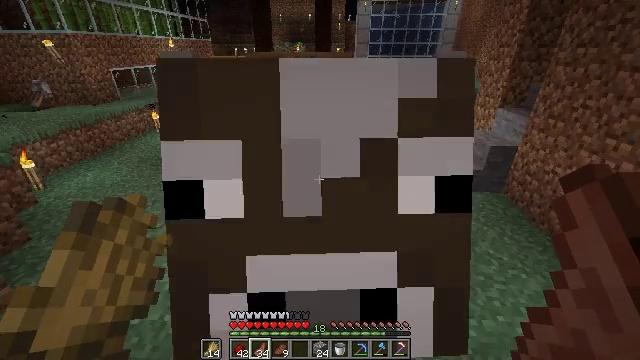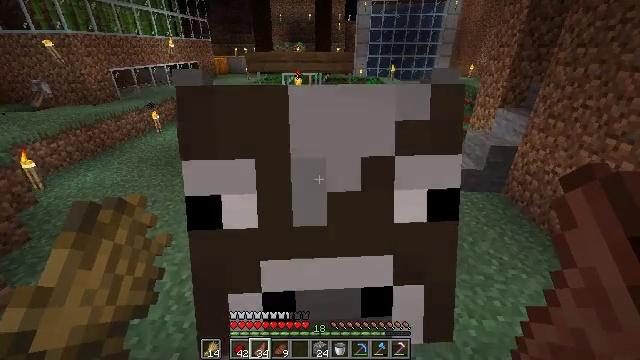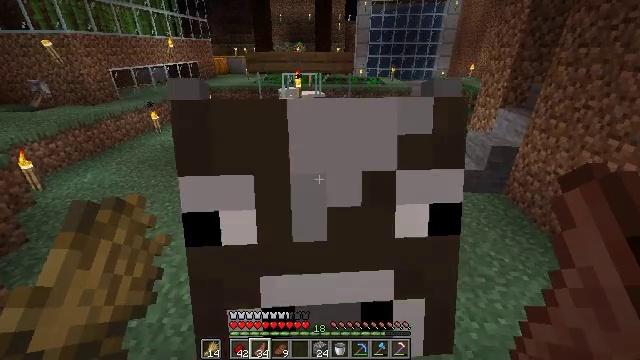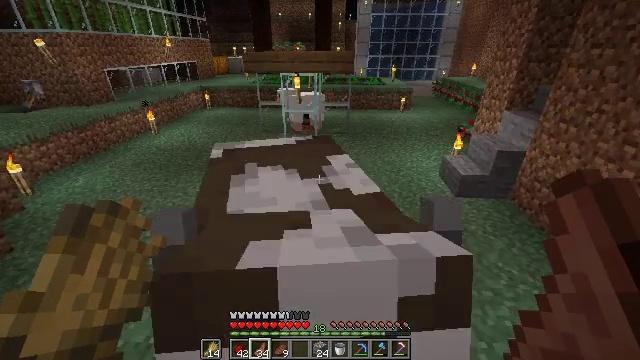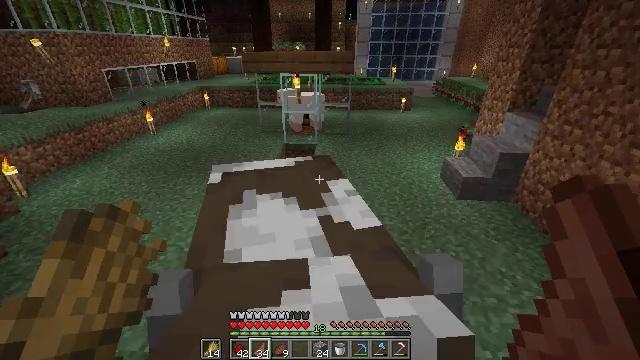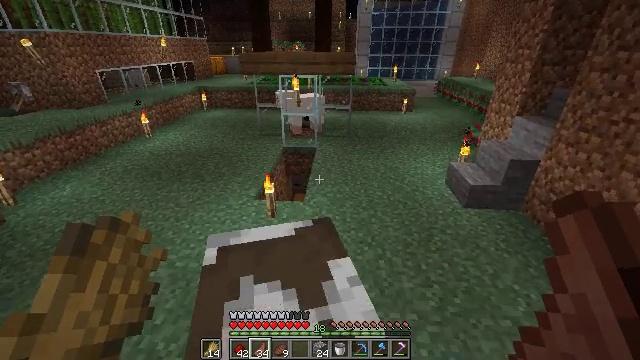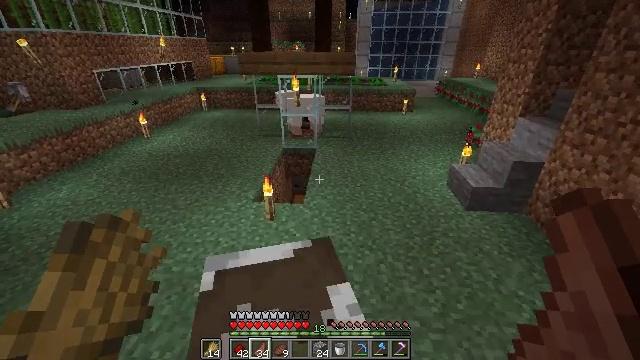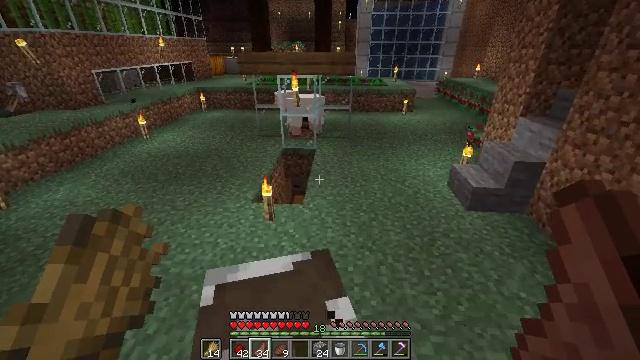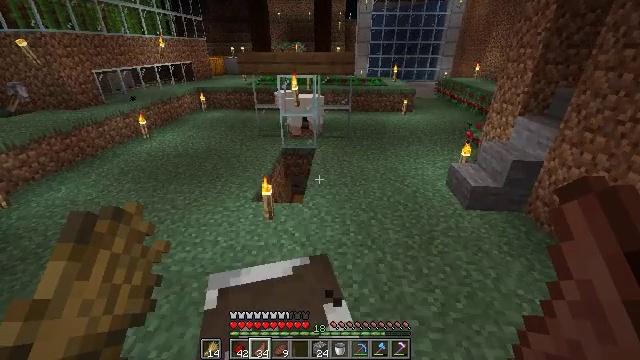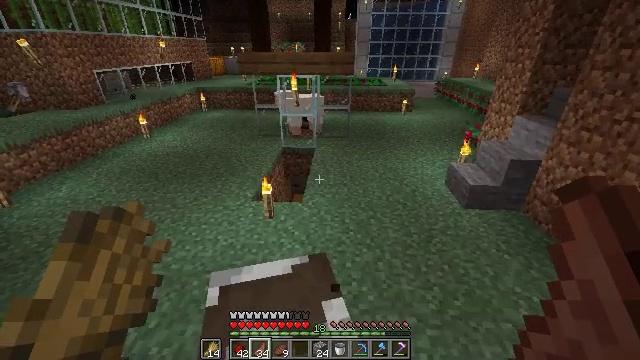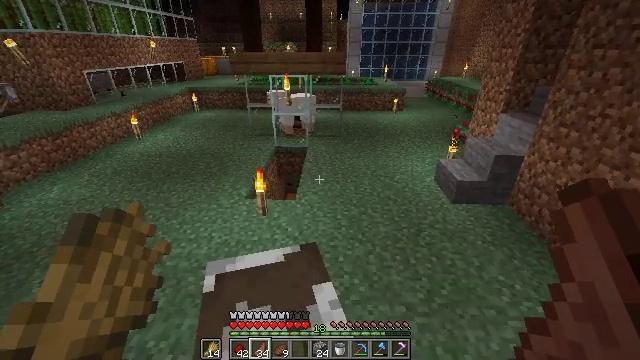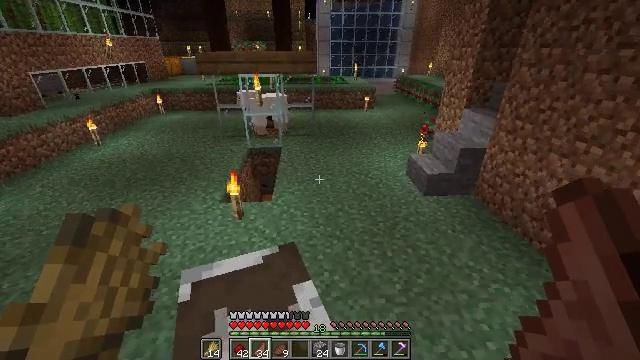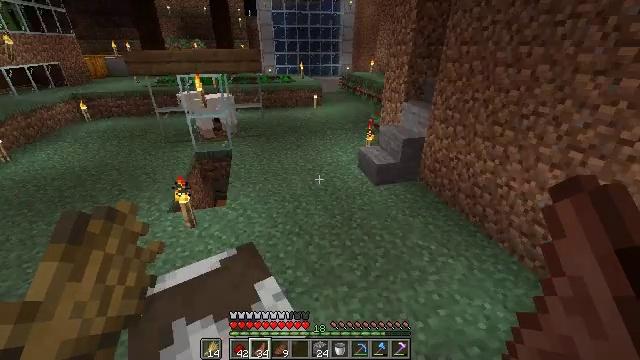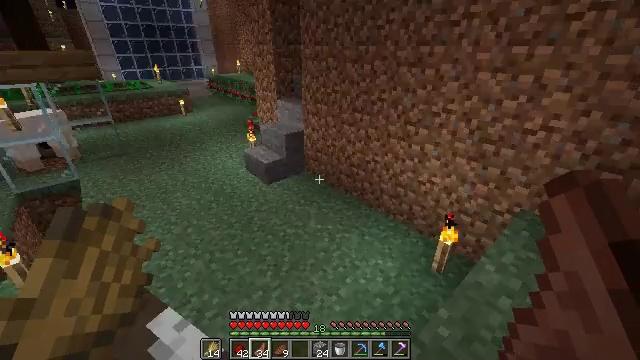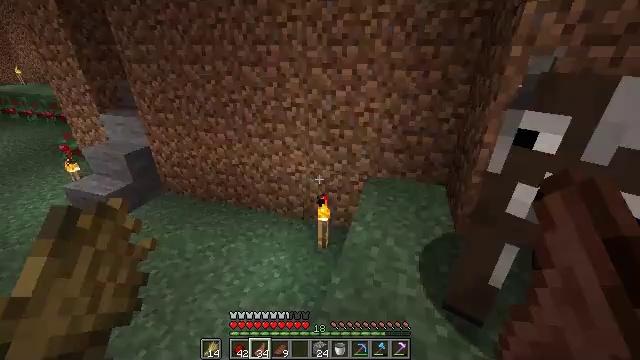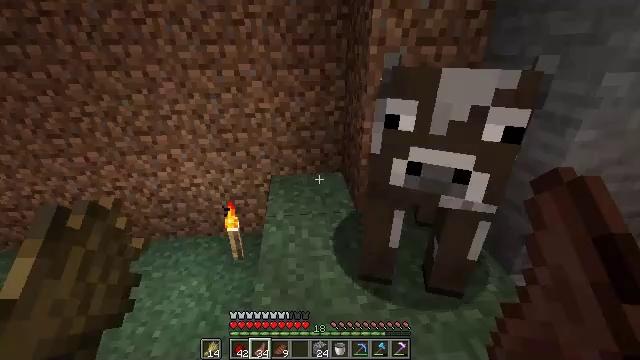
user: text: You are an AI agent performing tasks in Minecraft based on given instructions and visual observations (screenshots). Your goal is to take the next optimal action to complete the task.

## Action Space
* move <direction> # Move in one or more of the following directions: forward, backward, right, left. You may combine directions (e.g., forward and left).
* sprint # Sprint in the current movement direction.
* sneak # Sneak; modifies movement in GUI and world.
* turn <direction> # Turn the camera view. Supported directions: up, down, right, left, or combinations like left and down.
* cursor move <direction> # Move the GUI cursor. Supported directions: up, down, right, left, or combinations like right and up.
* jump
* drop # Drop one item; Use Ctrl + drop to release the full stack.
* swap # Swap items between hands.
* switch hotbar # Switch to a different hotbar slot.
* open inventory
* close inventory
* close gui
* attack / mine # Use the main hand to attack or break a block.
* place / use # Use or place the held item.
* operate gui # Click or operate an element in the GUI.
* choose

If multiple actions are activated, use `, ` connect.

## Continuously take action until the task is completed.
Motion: motion action
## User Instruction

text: Use spruce planks and sticks to make a spruce fence.
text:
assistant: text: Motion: no_op
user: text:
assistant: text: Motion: move forward
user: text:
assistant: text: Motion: move forward
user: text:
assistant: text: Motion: move forward
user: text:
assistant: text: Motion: move forward
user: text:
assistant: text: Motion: no_op
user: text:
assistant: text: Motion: no_op
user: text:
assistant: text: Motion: no_op
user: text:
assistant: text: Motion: no_op
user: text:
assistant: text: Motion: turn right
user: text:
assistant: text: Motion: turn right
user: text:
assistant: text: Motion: turn right
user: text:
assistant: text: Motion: turn right
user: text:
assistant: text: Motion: turn right
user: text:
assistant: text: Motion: turn right
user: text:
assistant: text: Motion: turn right and up
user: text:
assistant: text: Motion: turn right and up
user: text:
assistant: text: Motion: turn right and up
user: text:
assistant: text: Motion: no_op
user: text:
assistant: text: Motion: no_op
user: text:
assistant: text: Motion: no_op
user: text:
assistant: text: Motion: no_op
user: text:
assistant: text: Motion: no_op
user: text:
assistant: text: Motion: no_op
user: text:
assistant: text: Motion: no_op
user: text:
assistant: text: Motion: move forward, turn right
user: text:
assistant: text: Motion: move forward, turn right
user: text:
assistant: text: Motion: move forward, turn right
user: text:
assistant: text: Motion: move forward, turn right
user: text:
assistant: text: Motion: move forward, turn right